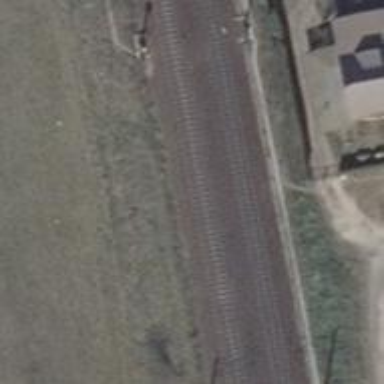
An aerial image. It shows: Contact line indicates electrification.